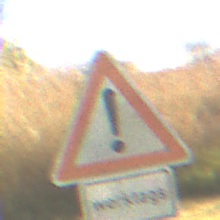
Verkehrszeichen: Gefahrenstelle
Zusatzzeichen unten: ZeitangabenMitBeschraenkungAufWochentage1
Umgebung: Outdoor, Nature
Tageszeit: MorningAfternoon
Wetter: PartlyCloudy
Licht: Natural
Jahreszeit: NotSpecified
Kontrast: HighContrast